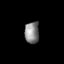
Tissue: lung
Cell type: T cells
Senescence score: 0.2115
Nuclear area (px): 307
Mean DAPI intensity: 134.212